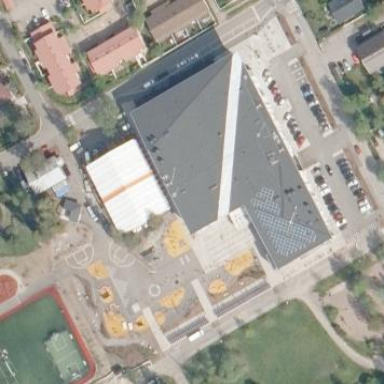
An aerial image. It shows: School.